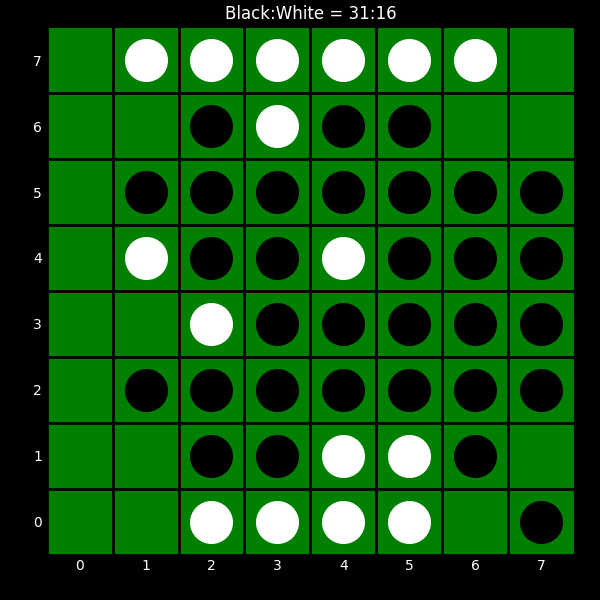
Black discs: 31
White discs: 16